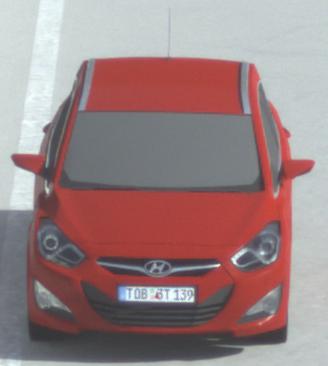
Make: Hyundai
Model: i40 Kombi 1.6 GDI
Detailed model: i40 (VF) Kombi
Model produced from: 2012/08
Model produced until: 2013/09
Doors: 5
Color: red
Road condition: dry road
Daytime: morning or afternoon
Contrast: medium contrast